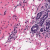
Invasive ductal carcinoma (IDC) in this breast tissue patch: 0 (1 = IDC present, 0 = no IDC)